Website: macys
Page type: billing-address
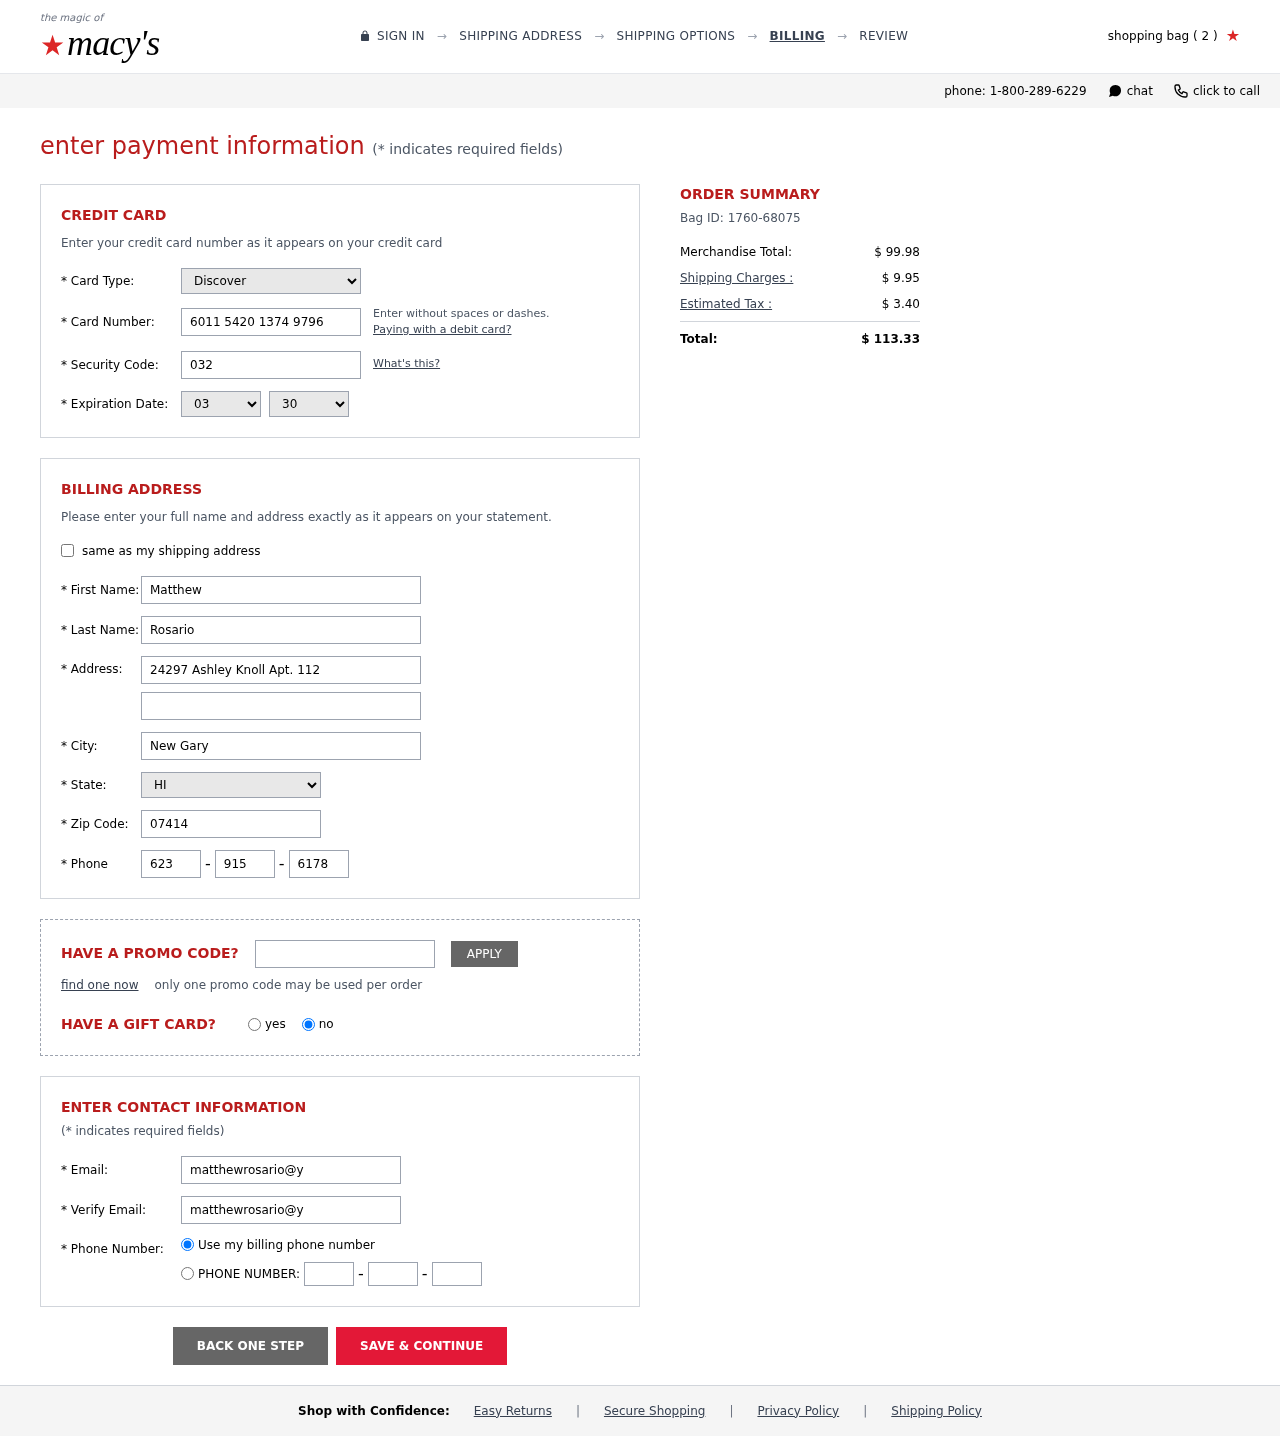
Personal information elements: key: PII_CARD_CVV
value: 032
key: PII_CARD_EXPIRY_MONTH
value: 03
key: PII_CARD_EXPIRY_YEAR
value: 30
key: PII_CARD_NUMBER
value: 6011 5420 1374 9796
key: PII_CARD_TYPE
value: Discover
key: PII_CITY
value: New Gary
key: PII_EMAIL
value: matthewrosario@yahoo.com
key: PII_FIRSTNAME
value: Matthew
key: PII_LASTNAME
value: Rosario
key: PII_PHONE_AREA
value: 623
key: PII_PHONE_PREFIX
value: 915
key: PII_PHONE_SUFFIX
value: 6178
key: PII_POSTCODE
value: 07414
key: PII_STATE_ABBR
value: HI
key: PII_STREET
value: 24297 Ashley Knoll Apt. 112
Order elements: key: ORDER_NUM_ITEMS
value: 2
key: ORDER_ID
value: Bag ID: 1760-68075
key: ORDER_SUBTOTAL
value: $ 99.98
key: ORDER_SHIPPING_COST
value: $ 9.95
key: ORDER_TAX
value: $ 3.40
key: ORDER_TOTAL
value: $ 113.33